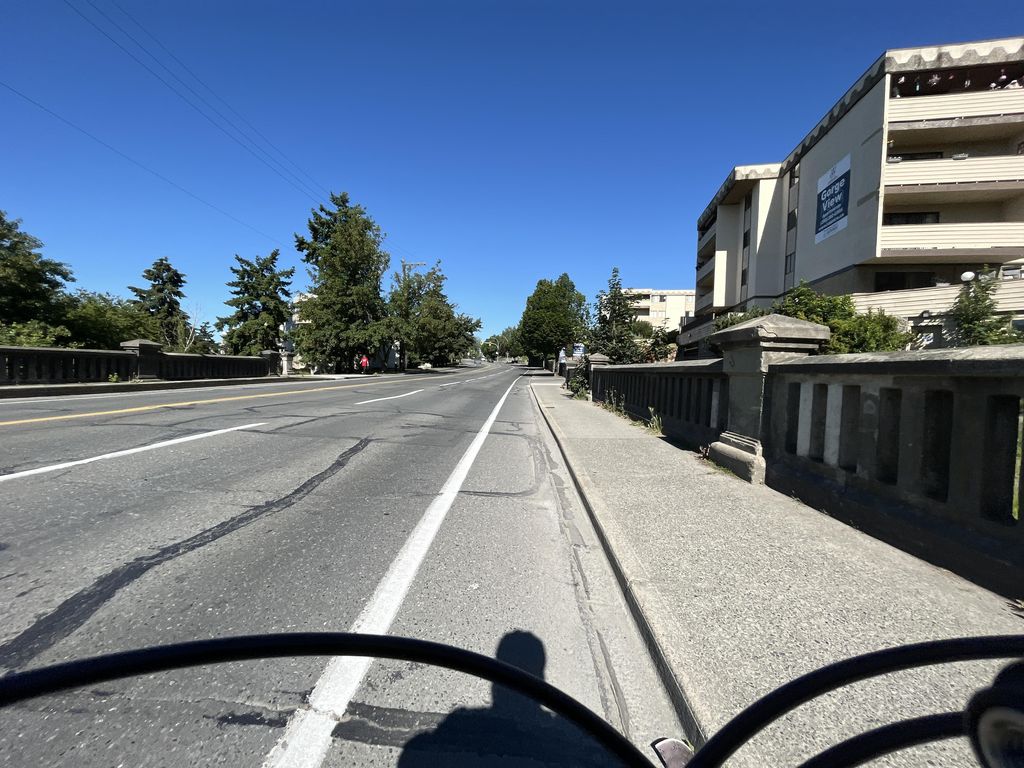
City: victoria